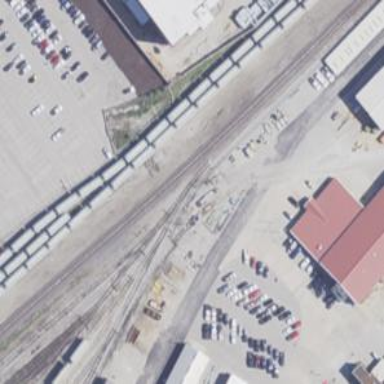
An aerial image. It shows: Abandoned railway yard is depicted.